Interaction volume radius: 5 \u00c5
Interaction volume height: 10 \u00c5
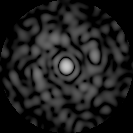
Disorder parameter: 0.8285